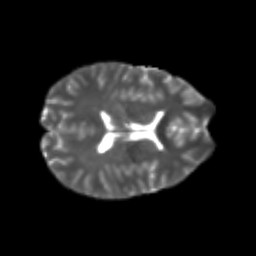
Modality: T2w
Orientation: axial
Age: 20
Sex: female
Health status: healthy
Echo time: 0.074 s